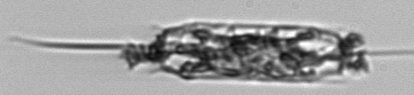
Label: Ditylum_brightwellii